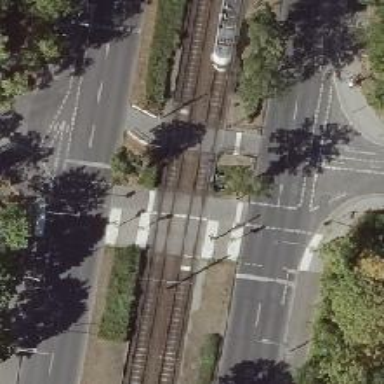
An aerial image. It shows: Tram crossing with traffic signals.